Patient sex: M
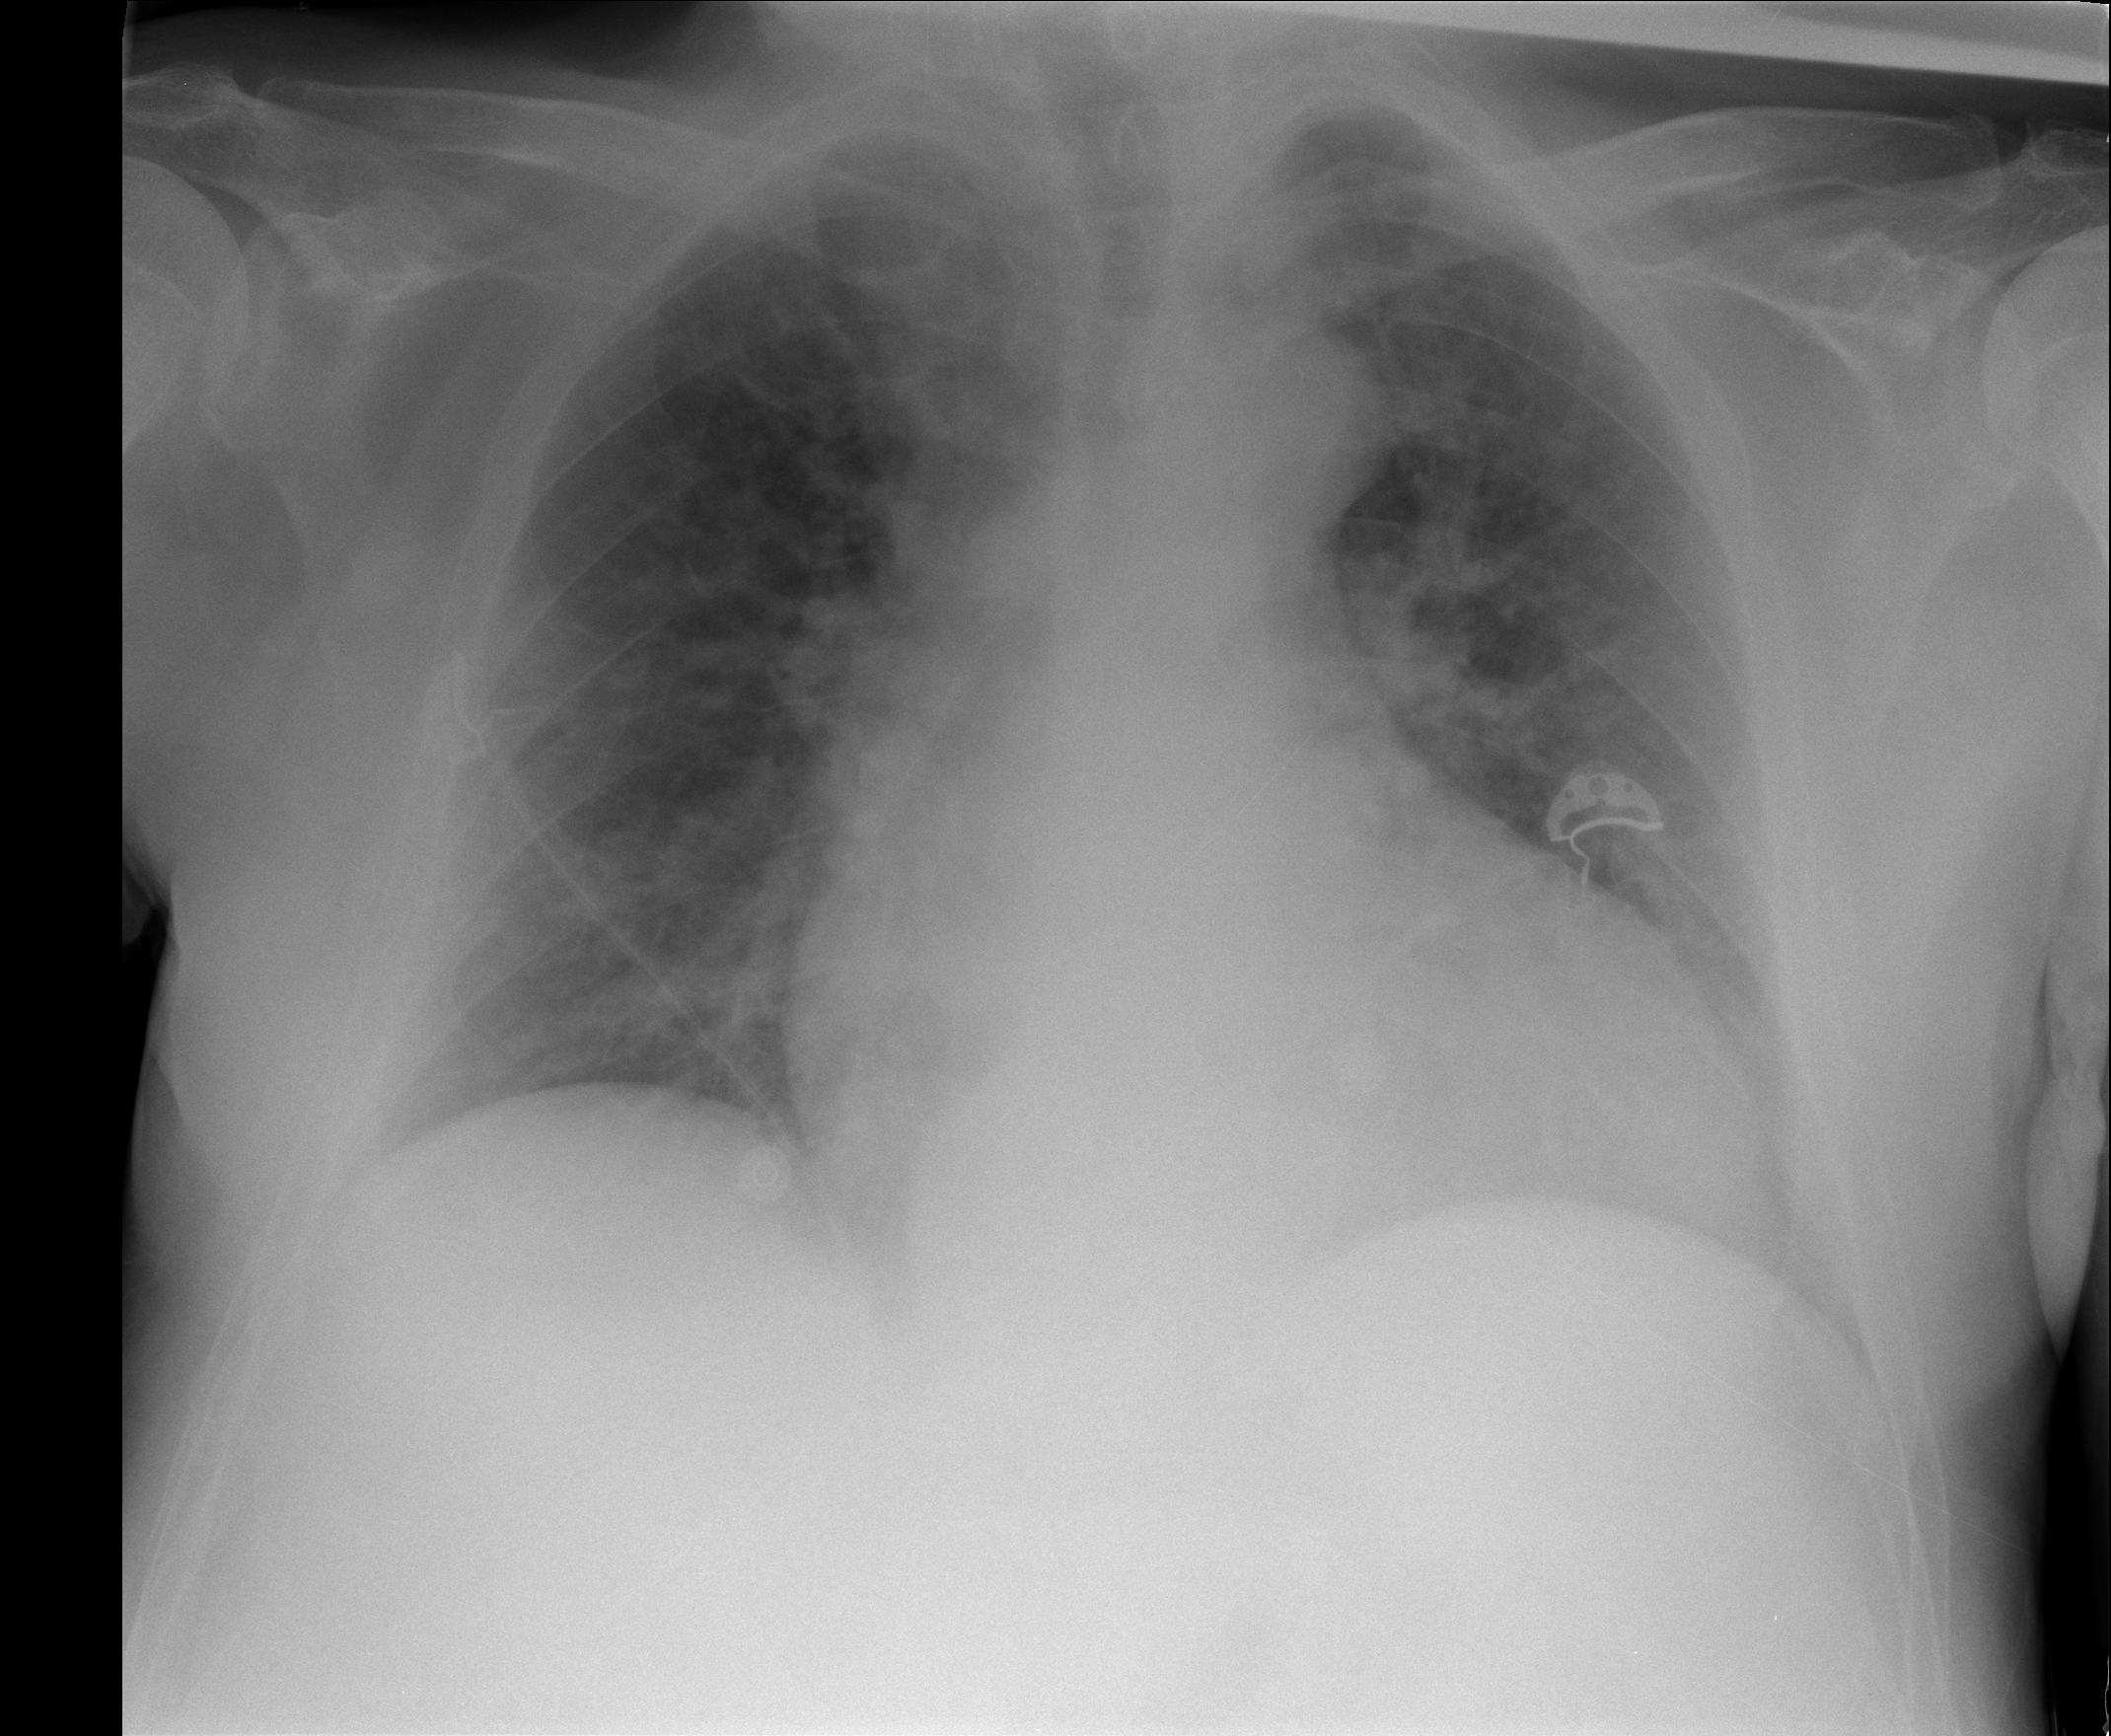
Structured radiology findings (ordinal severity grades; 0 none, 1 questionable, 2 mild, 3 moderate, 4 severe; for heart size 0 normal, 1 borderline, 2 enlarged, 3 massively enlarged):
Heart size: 2
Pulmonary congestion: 3
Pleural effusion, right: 0
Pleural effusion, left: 0
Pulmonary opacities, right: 0
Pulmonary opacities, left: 0
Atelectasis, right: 0
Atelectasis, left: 0